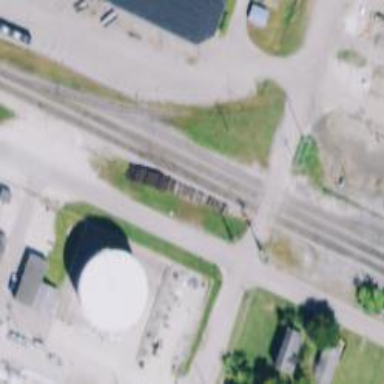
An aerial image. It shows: Railway siding for service.